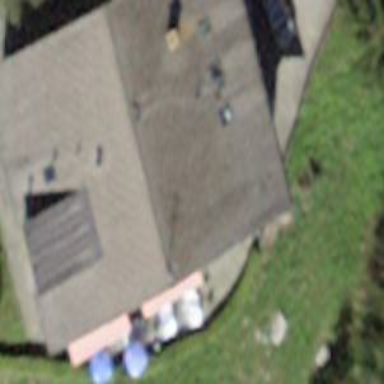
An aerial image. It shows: House converted into restaurant.